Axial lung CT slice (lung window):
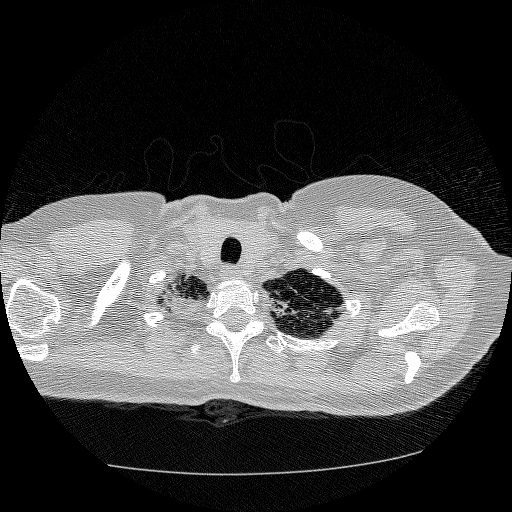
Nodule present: no